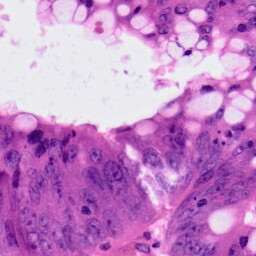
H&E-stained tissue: Colon